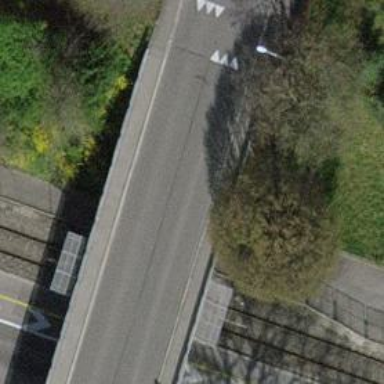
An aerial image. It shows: Residential road with asphalt surface. There is bridge over this road with sidewalks on both sides.